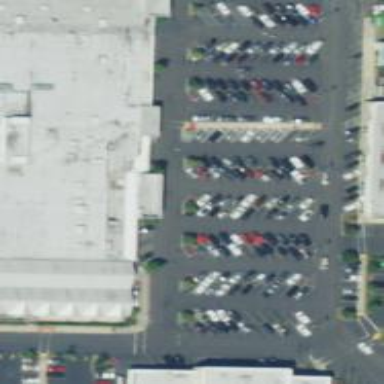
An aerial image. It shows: Parking space.